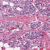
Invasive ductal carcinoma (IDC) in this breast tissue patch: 1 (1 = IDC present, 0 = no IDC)